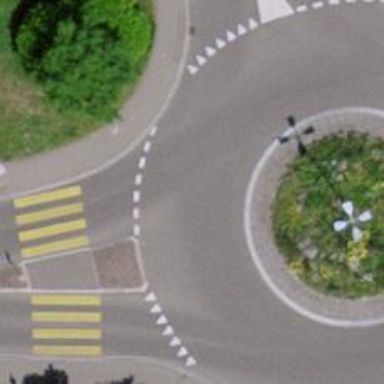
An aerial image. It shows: Tertiary road made of asphalt leading to roundabout junction.